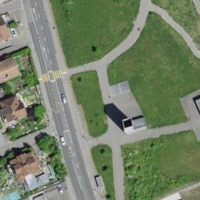
EUNIS habitat code: 56
Species observed at this site:
Corylus avellana